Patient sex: M
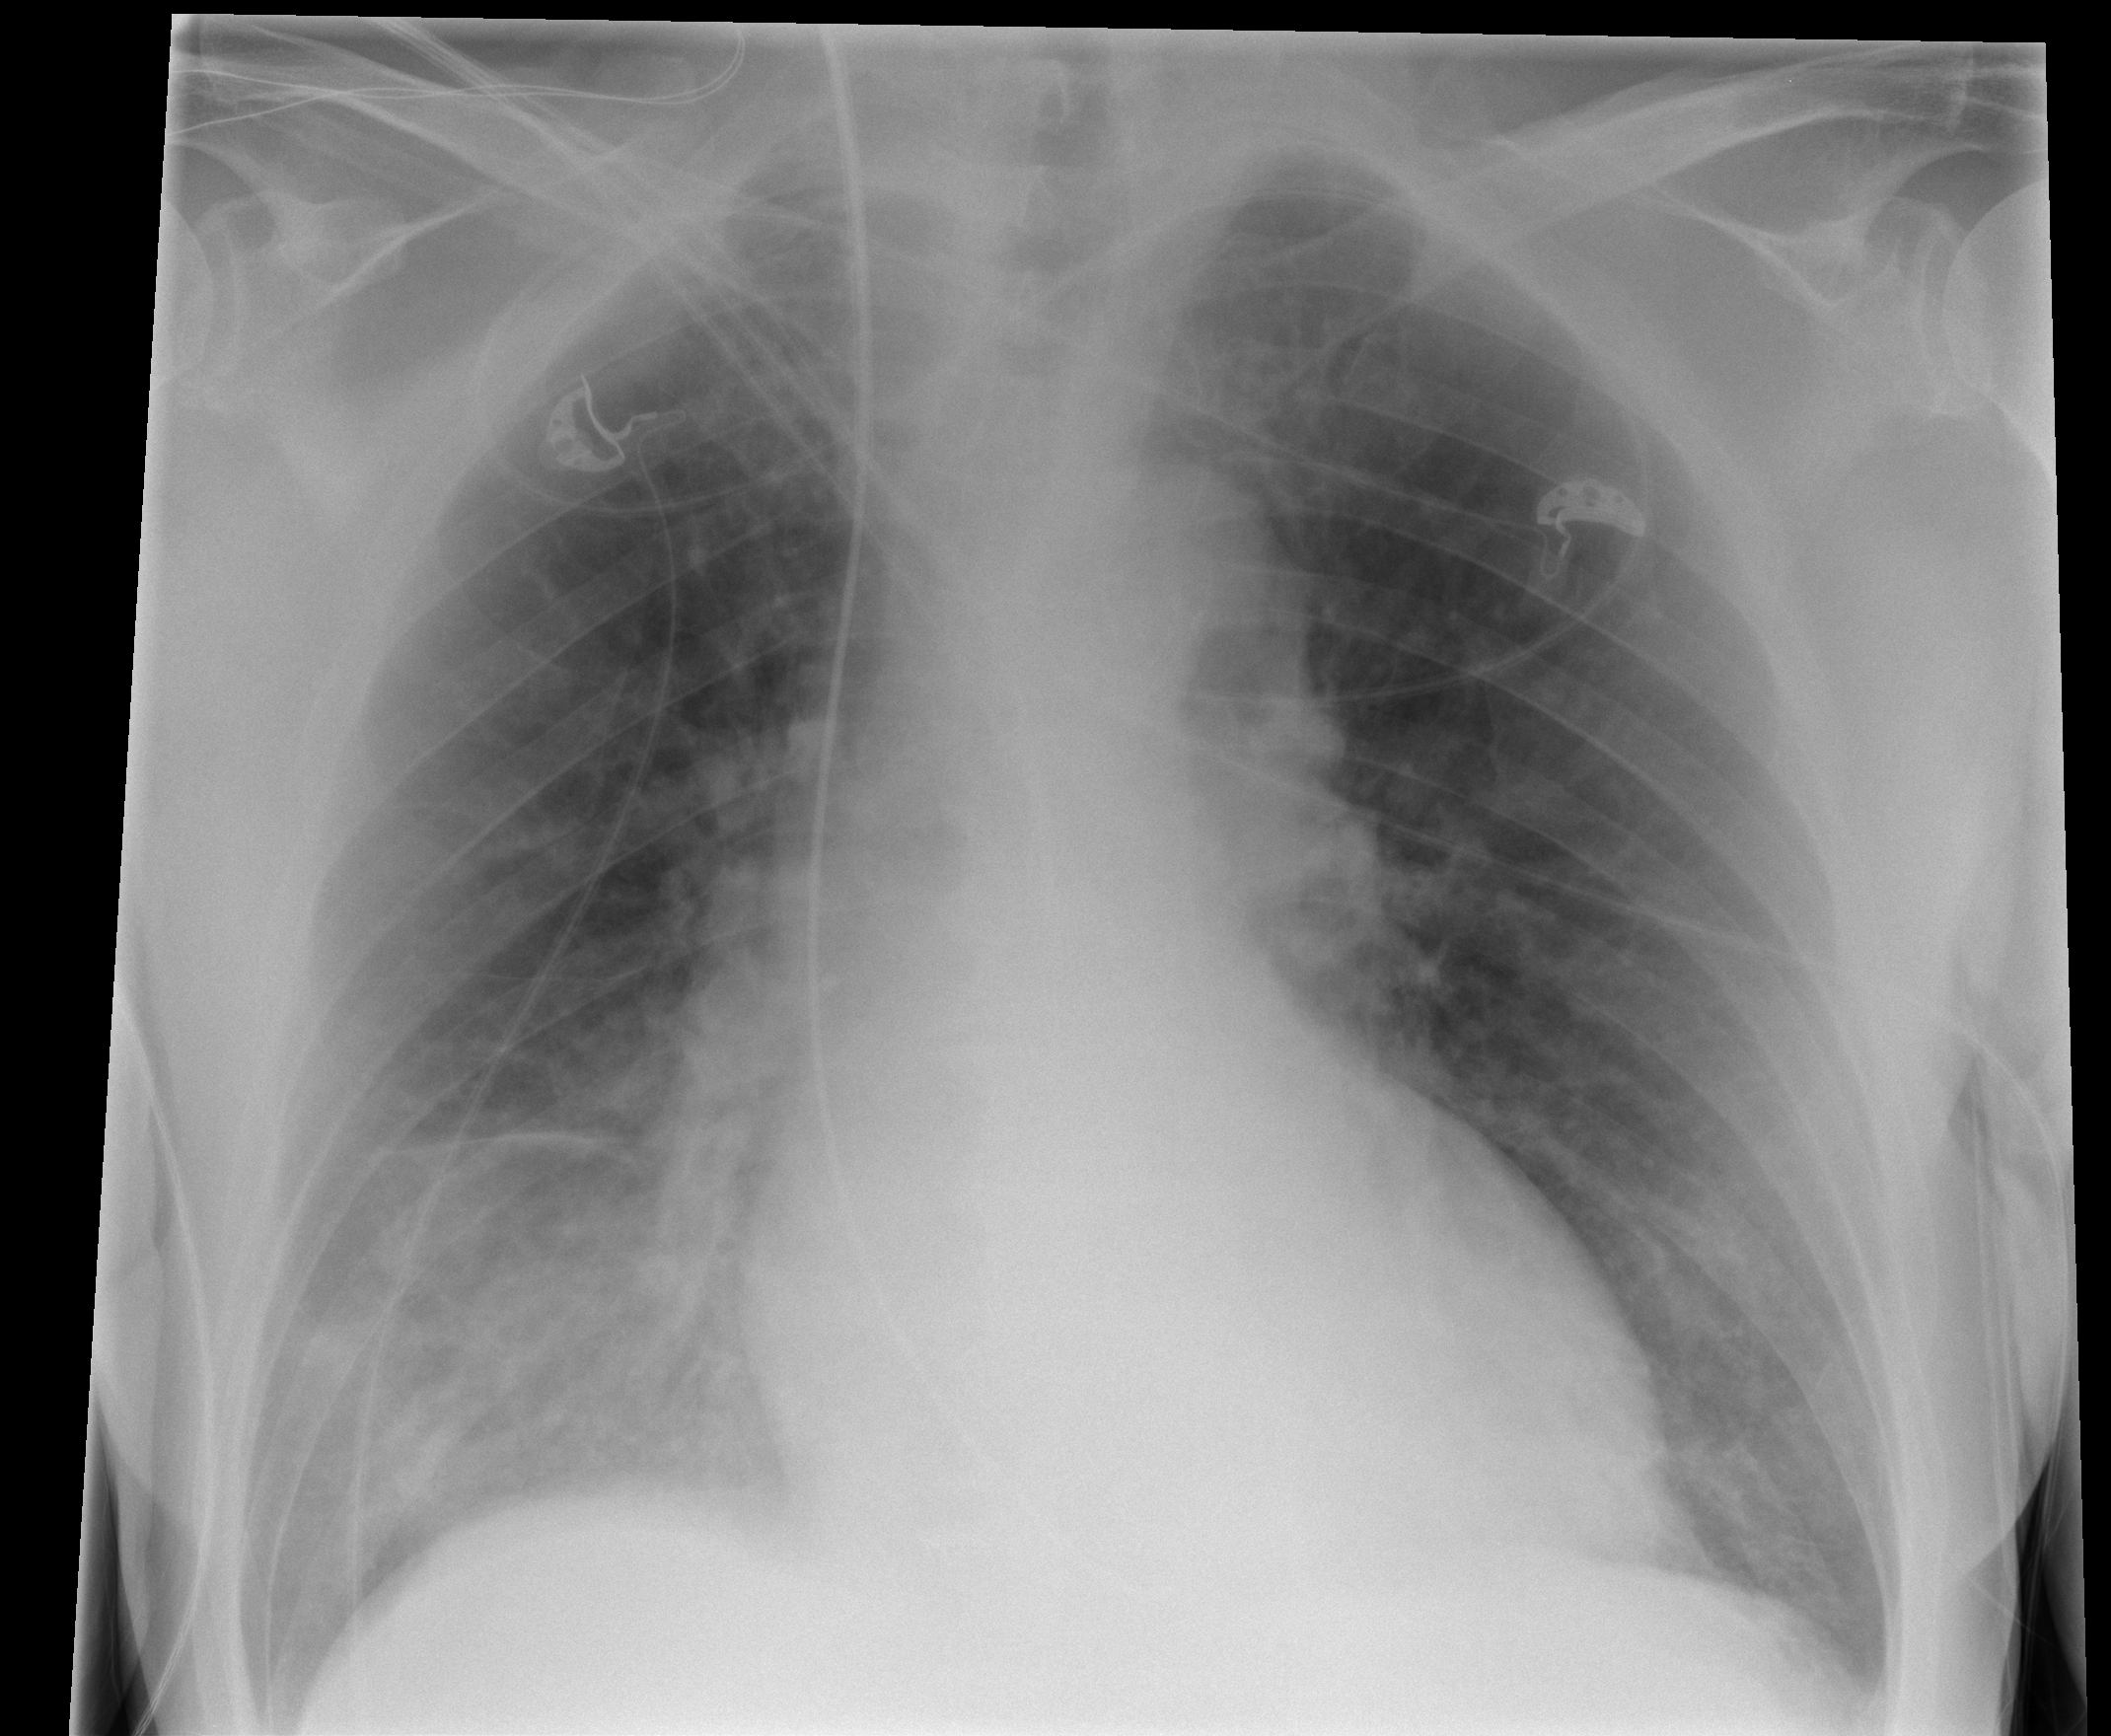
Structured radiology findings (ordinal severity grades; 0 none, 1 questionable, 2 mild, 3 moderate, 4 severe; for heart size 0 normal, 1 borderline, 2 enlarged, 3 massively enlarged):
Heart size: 0
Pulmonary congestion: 0
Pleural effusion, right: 0
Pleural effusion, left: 0
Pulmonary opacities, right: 0
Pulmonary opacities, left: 0
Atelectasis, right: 2
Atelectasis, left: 0